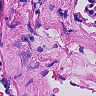
Metastatic tissue present: no